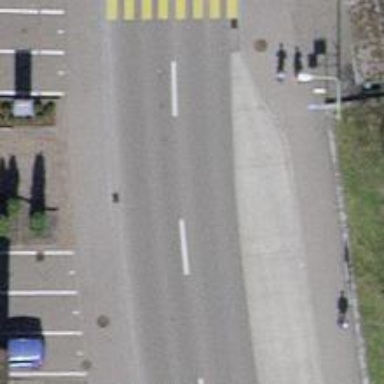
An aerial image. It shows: Bus stop with stop position for public transport.